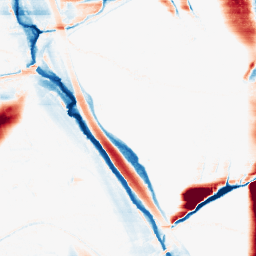
Category: morphological
Decomposition family: morphological_rect
Decomposition parameters: operation: average
width: 50
height: 5
Upsampling method: sinc_blackman
Upsampling parameters: scale: 2
kernel_size: 8
Upsampling scale: 2